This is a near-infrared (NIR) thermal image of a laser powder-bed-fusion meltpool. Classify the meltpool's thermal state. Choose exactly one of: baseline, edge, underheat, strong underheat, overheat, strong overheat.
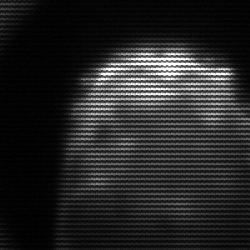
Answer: edge